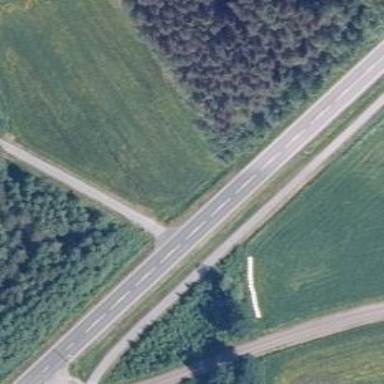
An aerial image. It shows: Secondary road.